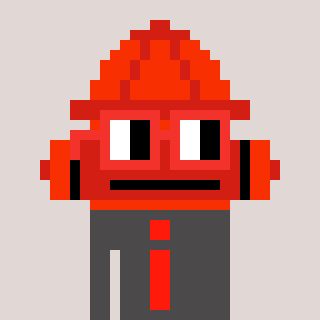
a pixel art character with square red glasses, a fire hydrant-shaped head and a grayscale-colored body on a warm background